Question: I need to have this type of data in my form :
'''
value11, value12, value13 ...
value21, value22, value23
value31, value32, value33
value41, value42, value43
...
'''
This is how the form should look like :

Is there any form type that can do that automatically or the form must be created manually? There is collection type but its seems cant fit in my case. I am planing to serialize data from this table sheet and story it to single db table column (single property of entity class).
Is there any better way to store table sheet data type presented in this example? Preserving all values in their own entity properties is not an option, because there will be plenty of table data in that form.
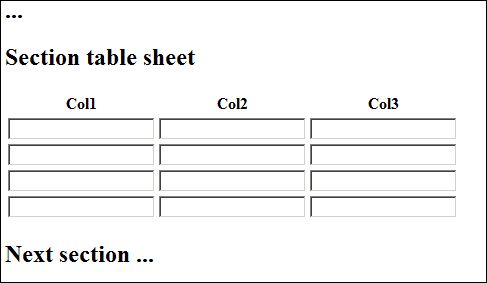
Answer: I have tried couple of solutions and this is best result by my opinion:
Creation of macro for generating tableSheet in separate twig file (for later usage in other forms).
'''
{# in Default:form.html.twig #}
{% macro tablesheet(name, rows, colums, titles) %}
... titles header ...
{% for i in 1..rows %}
{% for j in 1..colums %}
<input name="{{ name }}_{{ i }}{{ j }}" type="text" class="flat-form" />
{% endfor %}
{% endfor %}
{% endmacro %}
'''
Import macro and create tables of input fields, in add/edit template :
'''
{% import "ProjectSomeBundle:Default:form.html.twig" as forms %}
...
{{ form_widget(form) }}
{{ forms.tablesheet('table1', 4, 3, {0:'col1', 1:'col2', 2:'col3'}) }}
{{ forms.tablesheet('table2', 7, 3, {0:'col1', 1:'col2', 2:'col3'}) }}
...
</form>
'''
Create jQuery function to serialize/deserialize form (input elements with flat-form class attr in this case). For serilize I used something like this <URL> . Serialized values are stored in single entity filed as string and saved to db like that.
How it's works :
on opening edit form, jQuery deserialized data from that entity field and loaded to tablesheet input fields. Before sending it back (post) to server values are collect and put in that same field via serialized function.